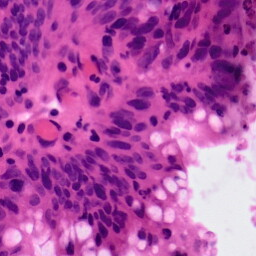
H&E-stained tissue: Colon